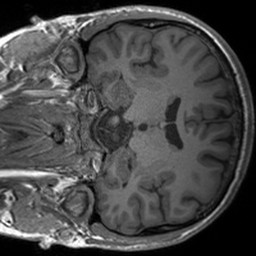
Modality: T1w
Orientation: coronal
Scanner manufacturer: siemens
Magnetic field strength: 3 T
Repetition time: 1.54 s
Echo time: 0.00234 s